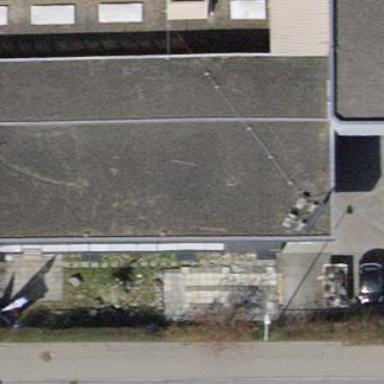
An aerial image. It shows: Industrial building with flat roof design.